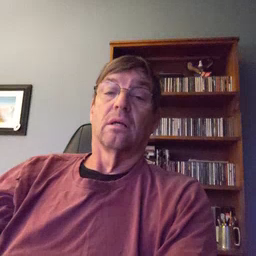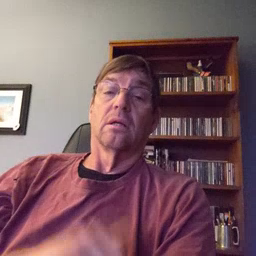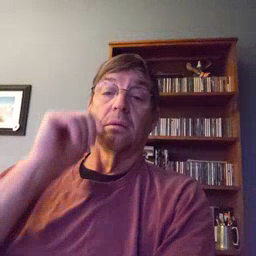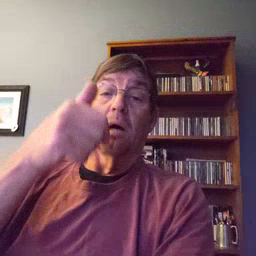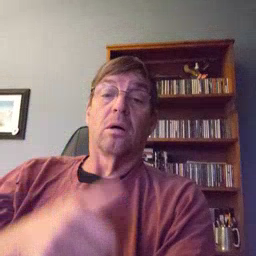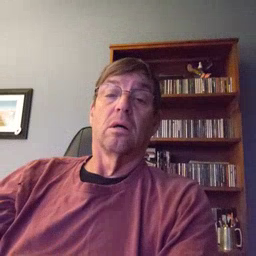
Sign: tomorrow